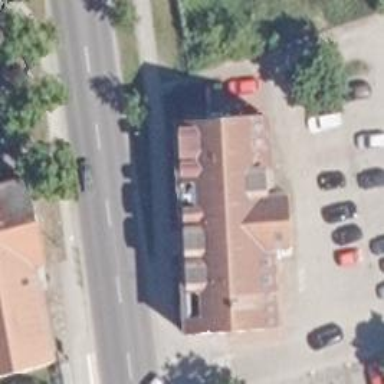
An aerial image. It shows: Building that houses clothes shop.